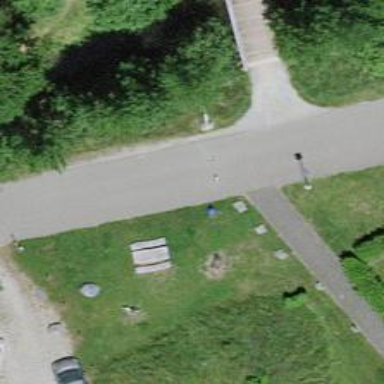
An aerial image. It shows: Bollard barrier.